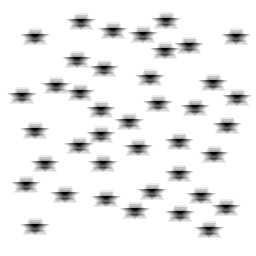
Squares: 0
Triangles: 0
Stars: 40
Total shapes: 40